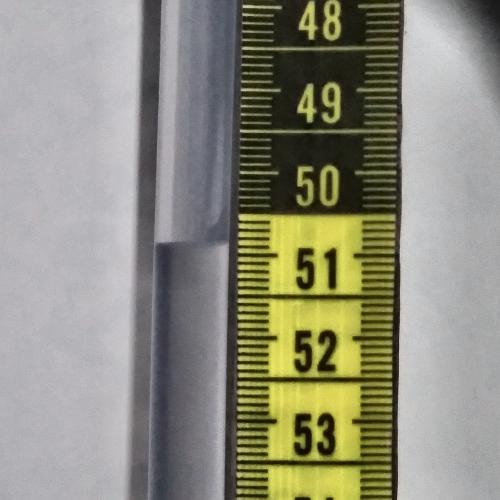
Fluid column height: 50.8 cm